Aerial crown-view tile of a tropical tree (Barro Colorado Island, Panama), acquired 20250616:
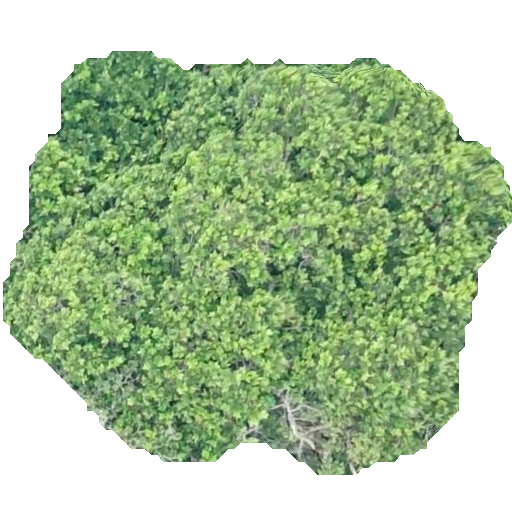
Species: Anacardium excelsum
GBIF accepted scientific name: Anacardium excelsum
Crown area: 240.495 m²